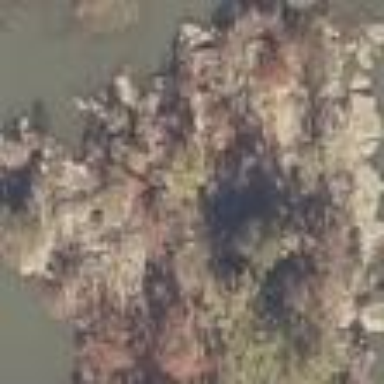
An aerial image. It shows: Landscape of bare rock.